Question: I want to demonstrate different methods in 'spline' function by ggplot. For example,
'''
x=c(0,2,5)
y=c(1,4,29)
xout=seq(0,6,0.5)
'''
First, I calculate different interpolations:
'''
s1=spline(x,y,xout=xout,method='natural')
s2=spline(x,y,xout=xout,method='fmm')
s3=spline(x,y,xout=xout,method='hyman')
'''
Then, plot each interpolation
'''
library(ggplot2)
ggplot(as.data.frame(s1),aes(x,y)) +
geom_line(size=1.2,col='red') +
geom_line(data=as.data.frame(s2),size=1.2,col='blue') +
geom_line(data=as.data.frame(s3),size=1.2,col='green') +
geom_point(data=data.frame(x=x,y=y),size=4)
'''

But, I cannot get the legend for each method and 'scale_color_brewer' does not work, too.
What are the correct steps to get this job done?
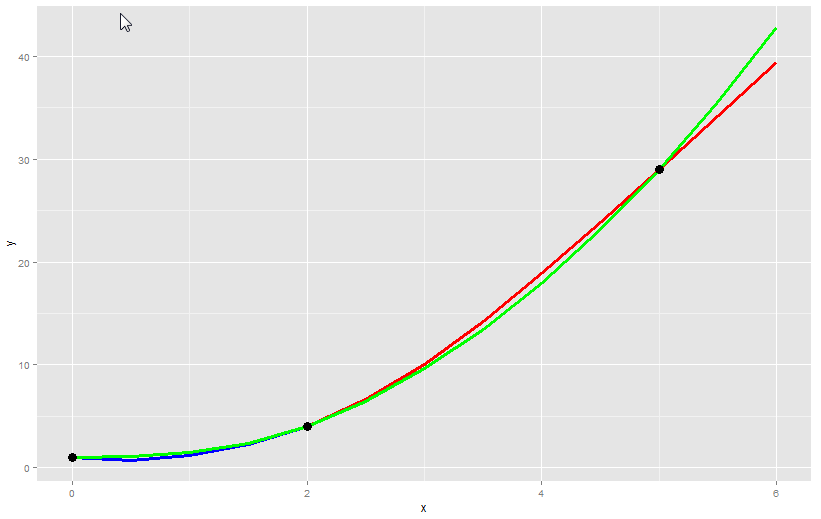
Answer: I guess the intent of the question is (1) to colour individual spline at will and (2) to show corresponding legend. Thus I just modify your code slightly to make it work.
'''
cols <- c('natural'='red','fmm'='blue','hyman'='green') # <- you could modify the colour here
ggplot(as.data.frame(s1),aes(x,y)) +
geom_line(size=1.2, aes(colour='natural')) + # you need aes() to ensure it shows in the legend
geom_line(data=as.data.frame(s2),size=1.2, aes(colour='fmm')) +
geom_line(data=as.data.frame(s3),size=1.2, aes(colour='hyman')) +
geom_point(data=data.frame(x=x,y=y),size=4) +
scale_colour_manual(name='spline', values=cols,
guide = guide_legend(override.aes=aes(fill=NA)))
'''